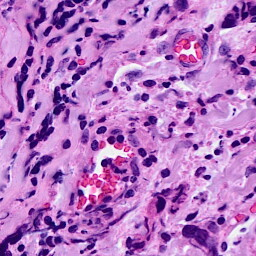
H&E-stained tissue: Breast